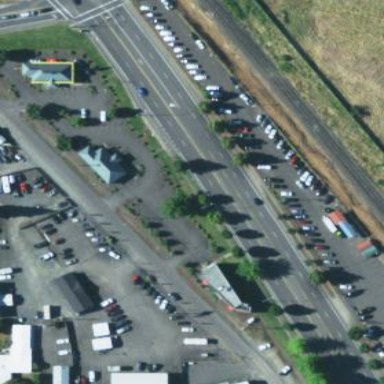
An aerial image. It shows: Shop that sells cars.